Question: i have added a Framework in my project on Xcode 6, but when i add it the frameworks goes in the Project Navigator Hierarchy like in in the image above:

But i remember that on Xcode 5, the linked framework goes in the Framework folder that now doesn't exist anymore, can i move the framework in another folder?
thanks
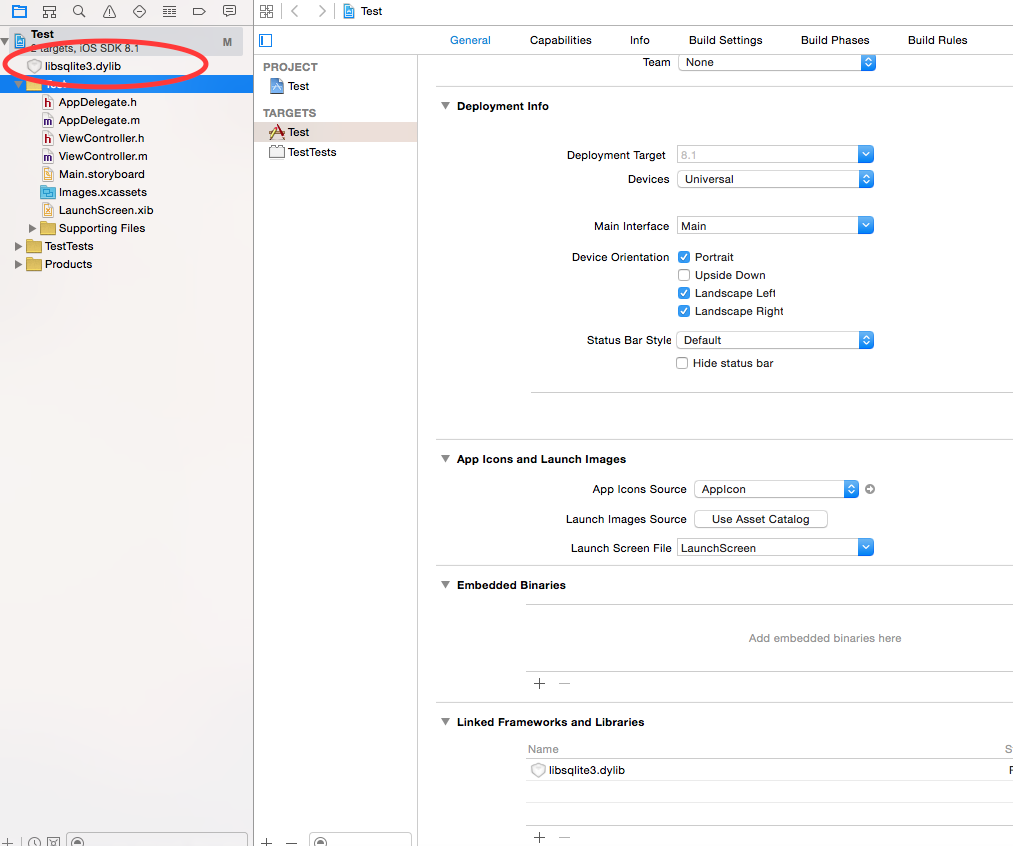
Answer: In the linked frameworks panel, you can add framework at other folders. So i think you can move the framework. Or when you click the framework in your left navigate panel, the left up corner will show the package to which target. It also works.